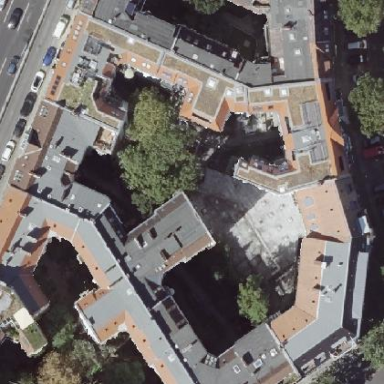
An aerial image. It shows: Residential building with red gabled roof.